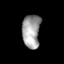
Tissue: skin
Cell type: Fibroblasts
Senescence score: 0.8437
Nuclear area (px): 593
Mean DAPI intensity: 160.007